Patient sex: M
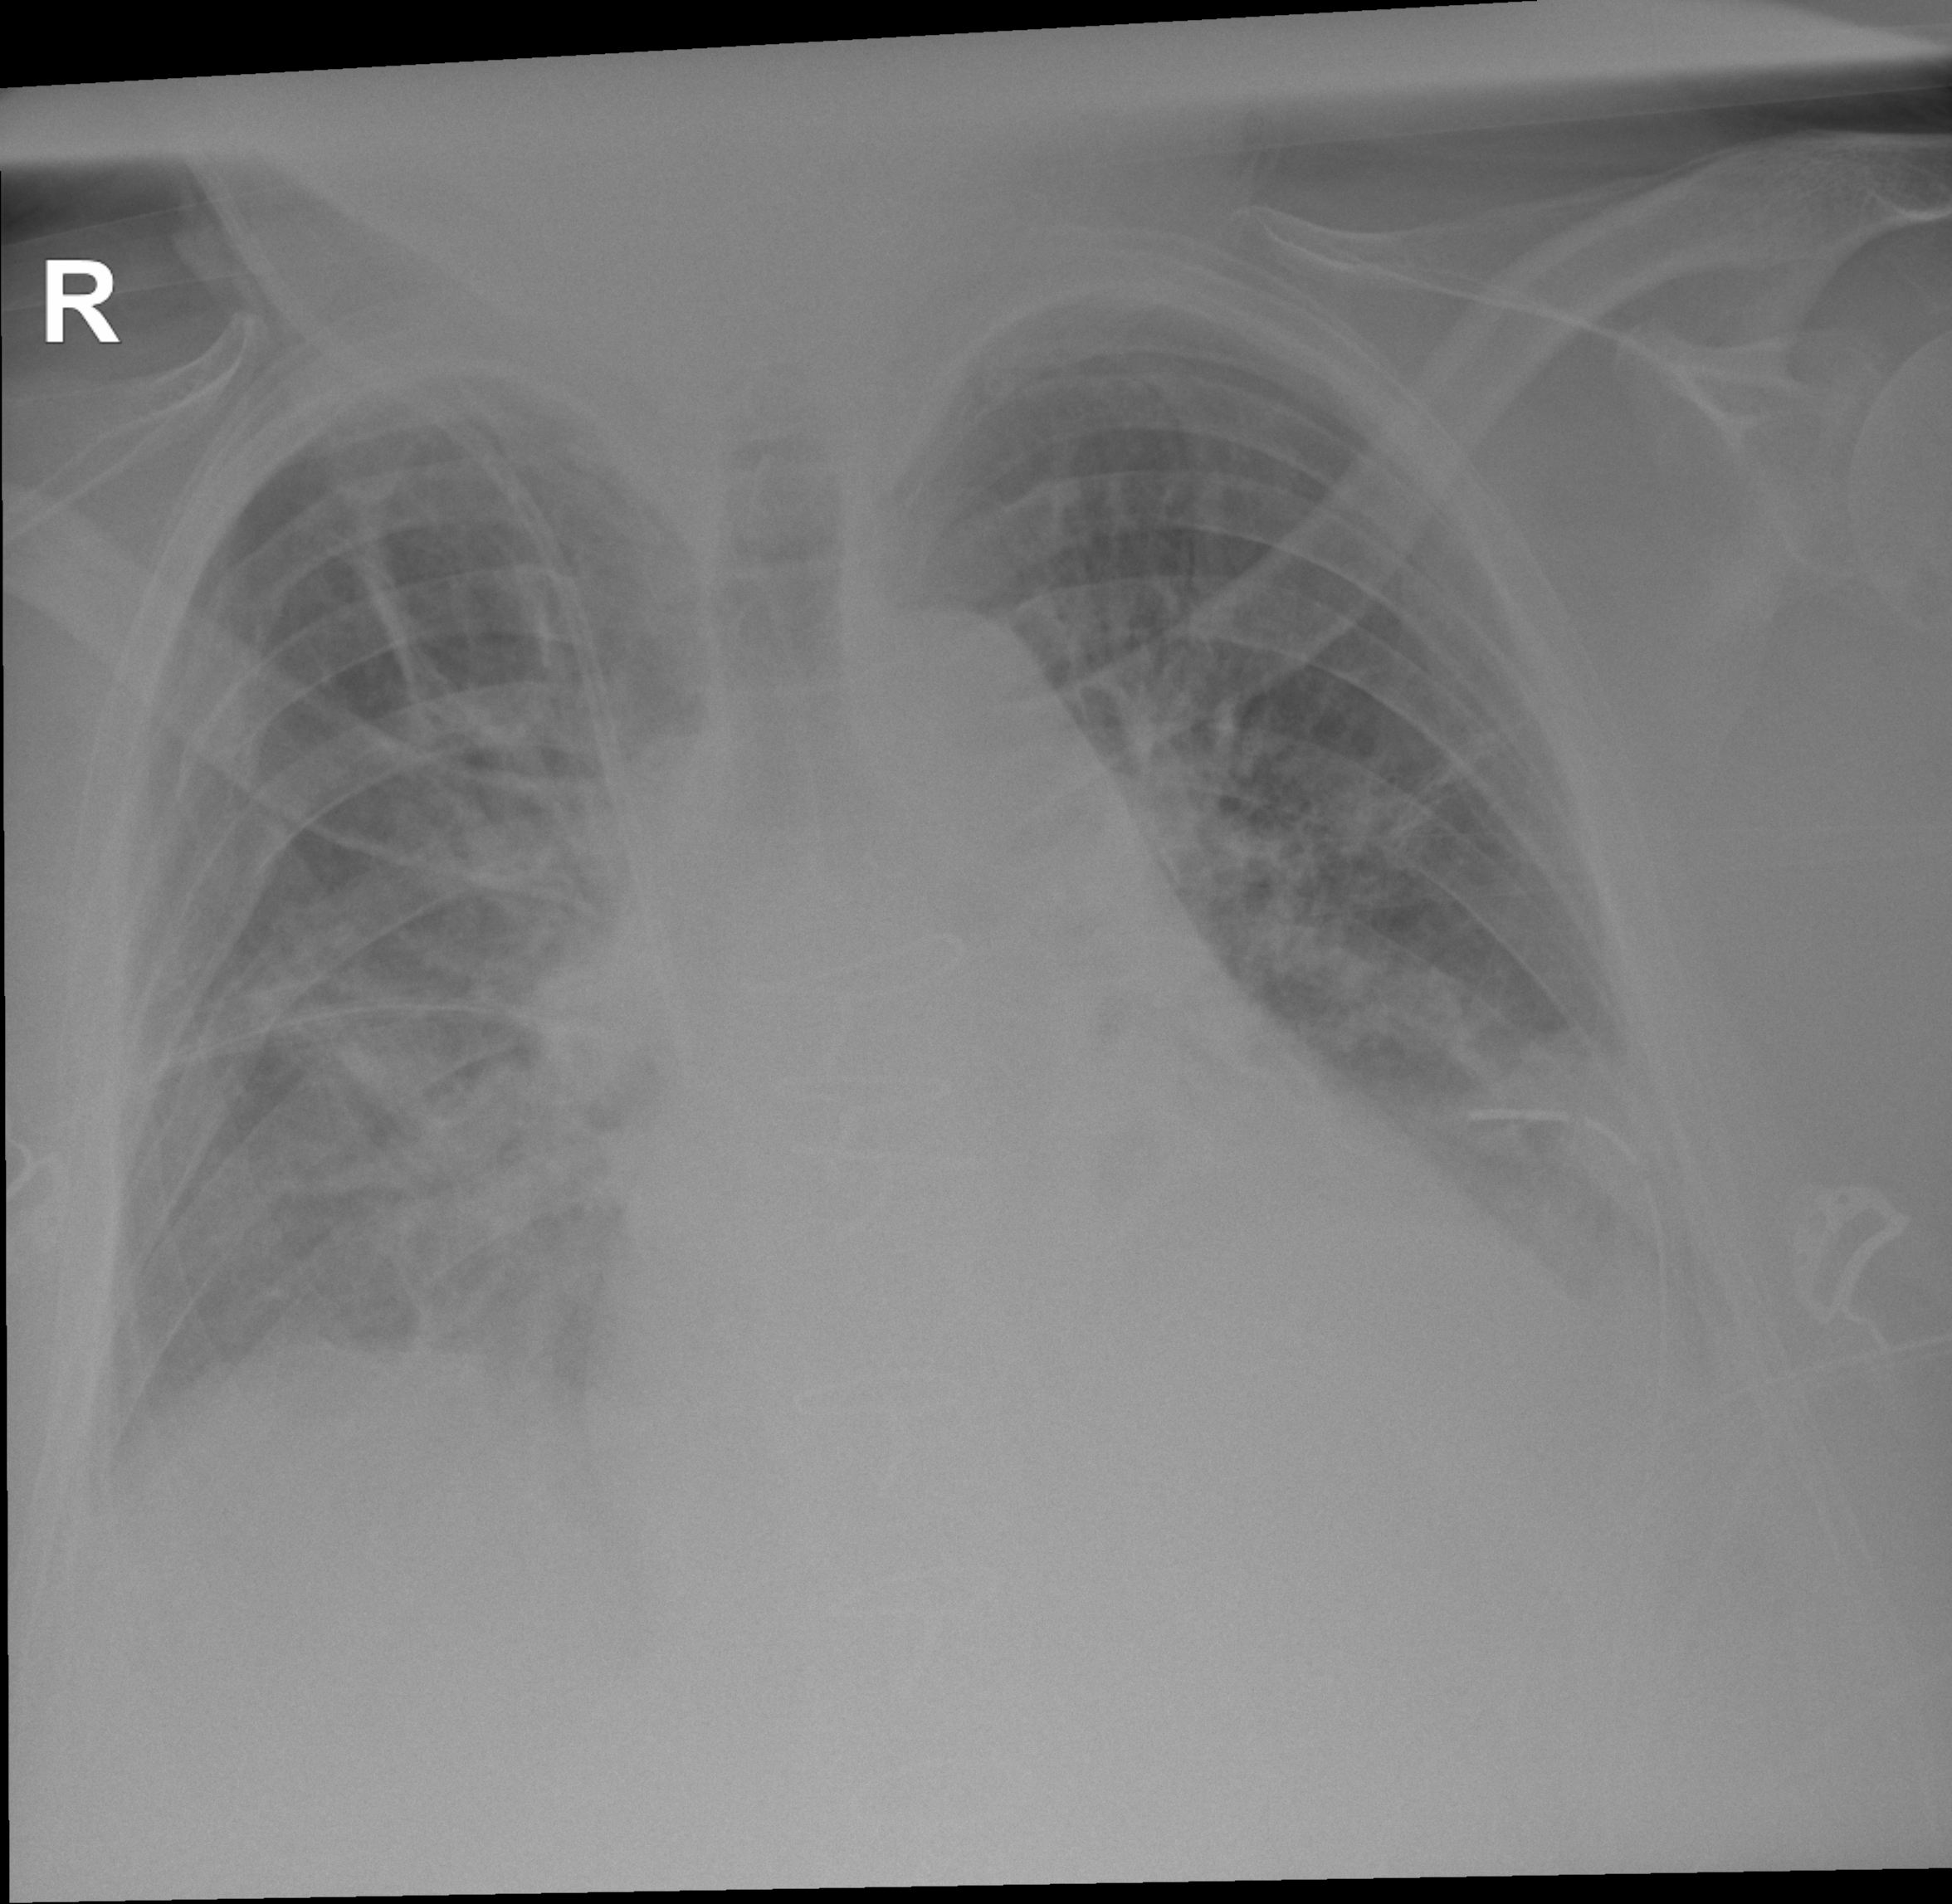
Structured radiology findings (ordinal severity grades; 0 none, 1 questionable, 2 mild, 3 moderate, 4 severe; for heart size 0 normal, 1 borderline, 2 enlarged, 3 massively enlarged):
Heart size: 2
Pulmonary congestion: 2
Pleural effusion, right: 2
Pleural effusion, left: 2
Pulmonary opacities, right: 2
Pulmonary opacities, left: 0
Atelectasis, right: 2
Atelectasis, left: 2